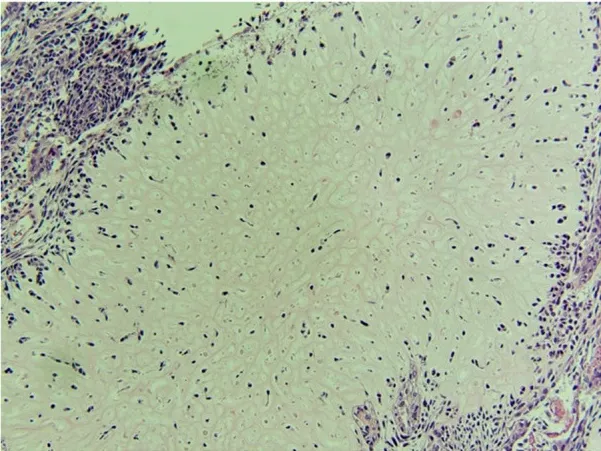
Adenocarcinoma features with gland formation by cuboidal to columnar cells. Nuclei with intracytoplasmic mucin droplets and some very large, atypical nuclei are seen.
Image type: pathology (h&e)